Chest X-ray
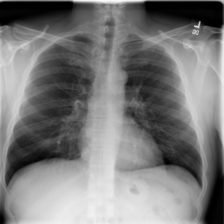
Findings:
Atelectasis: negative
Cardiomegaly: negative
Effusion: negative
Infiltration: negative
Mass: negative
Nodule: negative
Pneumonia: negative
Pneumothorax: negative
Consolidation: negative
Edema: negative
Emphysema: negative
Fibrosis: negative
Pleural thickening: negative
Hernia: negative